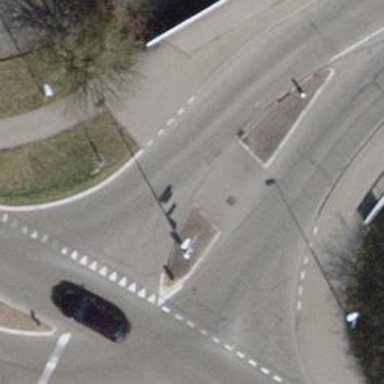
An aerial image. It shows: Uncontrolled road crossing with pedestrian island.